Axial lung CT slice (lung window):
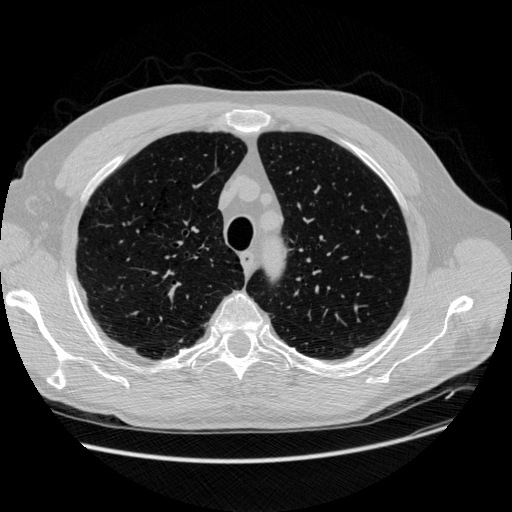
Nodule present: no